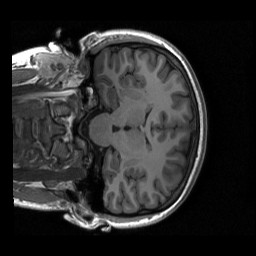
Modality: T1w
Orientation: coronal
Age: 21
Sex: female
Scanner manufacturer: siemens
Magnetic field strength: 3 T
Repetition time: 2.53 s
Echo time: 0.00219 s